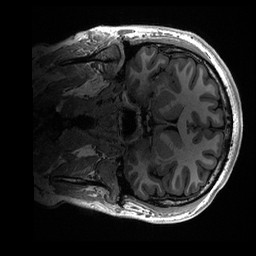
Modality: T1w
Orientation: coronal
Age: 18
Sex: male
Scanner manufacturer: ge
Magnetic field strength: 3 T
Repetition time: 0.006952 s
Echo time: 0.00292 s